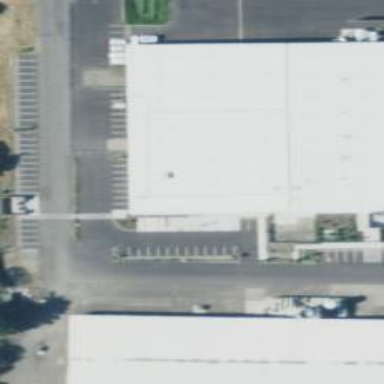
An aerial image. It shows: Parking space.